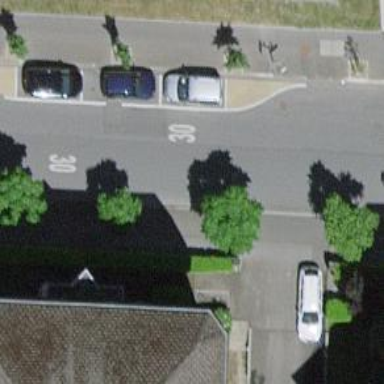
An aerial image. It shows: Street lined with broadleaved trees.